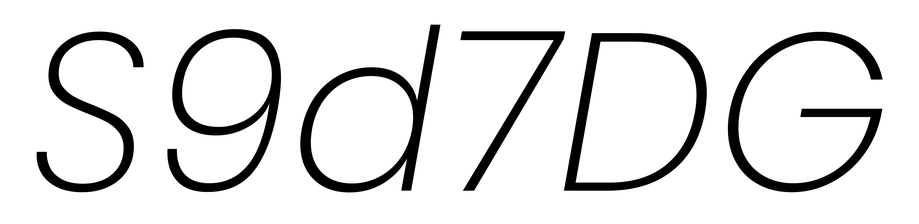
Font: Poppins-ExtraLightItalic